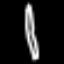
Label: pencil